Field crop: maize
Growth stage: 2
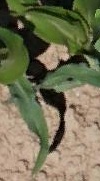
Species: maize